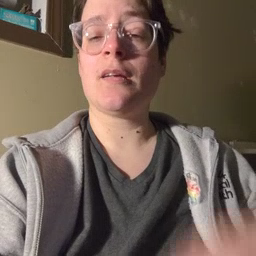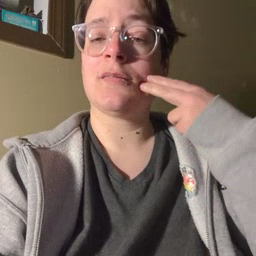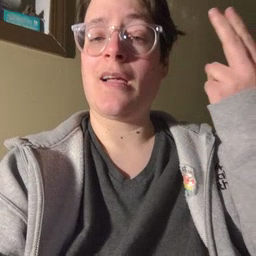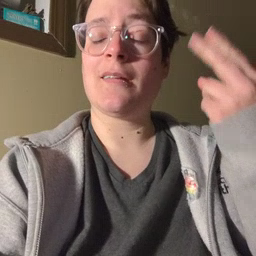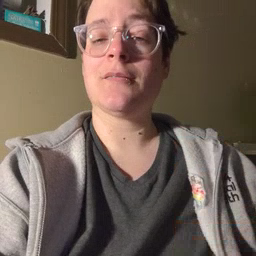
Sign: high